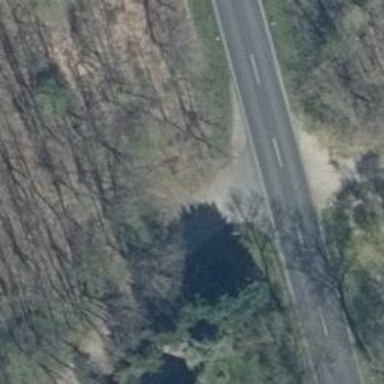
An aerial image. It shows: Emergency access point on the road.